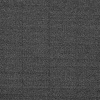
Atmospheric dust classification: dusty